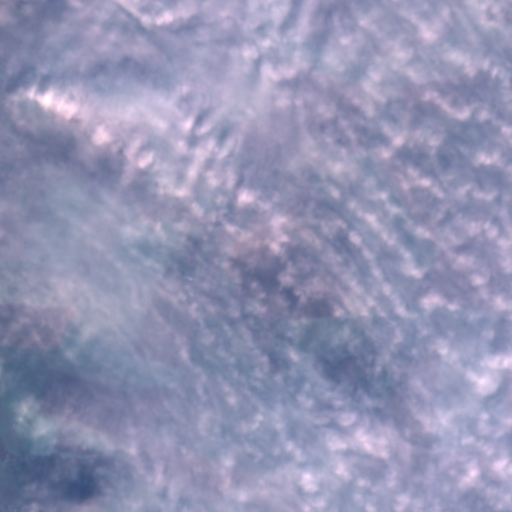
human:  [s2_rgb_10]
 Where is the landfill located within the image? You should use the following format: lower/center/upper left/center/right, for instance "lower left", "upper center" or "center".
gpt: The landfill is located in the lower left of the image.
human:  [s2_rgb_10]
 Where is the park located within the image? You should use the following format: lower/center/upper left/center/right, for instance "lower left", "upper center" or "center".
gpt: The park is located in the upper center of the image.
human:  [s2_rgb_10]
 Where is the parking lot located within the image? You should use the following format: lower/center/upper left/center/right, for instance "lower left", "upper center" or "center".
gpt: The parking lot is located in the upper left of the image.
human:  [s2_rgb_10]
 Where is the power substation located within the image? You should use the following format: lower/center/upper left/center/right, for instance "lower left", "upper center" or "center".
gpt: The power substation is located in the lower center of the image.
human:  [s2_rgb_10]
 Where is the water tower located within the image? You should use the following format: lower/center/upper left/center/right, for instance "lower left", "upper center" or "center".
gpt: The water tower is located in the lower right of the image.
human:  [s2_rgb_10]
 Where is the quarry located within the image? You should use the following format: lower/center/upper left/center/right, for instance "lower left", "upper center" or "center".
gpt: There is no quarry in the image.